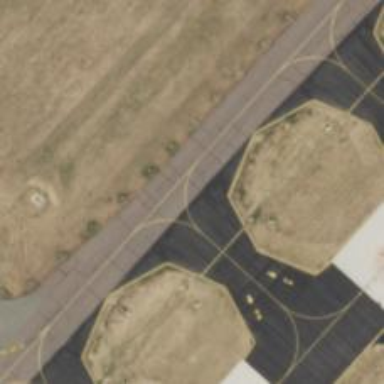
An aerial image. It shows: Image of taxiway at airport.